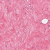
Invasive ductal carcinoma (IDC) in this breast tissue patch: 0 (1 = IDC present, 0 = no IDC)